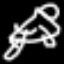
Label: frog